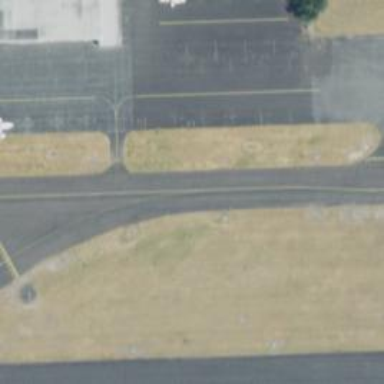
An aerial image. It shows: Asphalt taxiway at the airport.